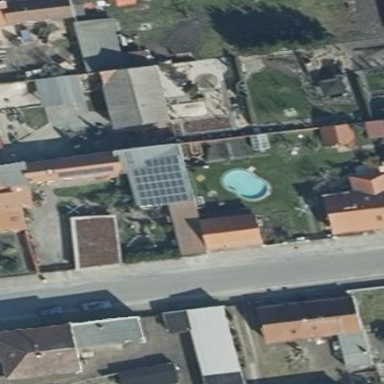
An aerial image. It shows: Simple house.